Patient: sex M, age 53
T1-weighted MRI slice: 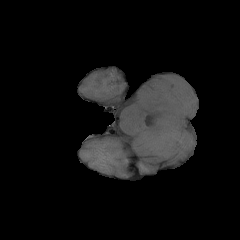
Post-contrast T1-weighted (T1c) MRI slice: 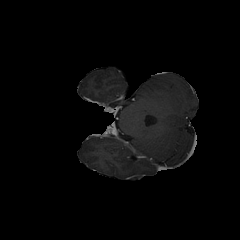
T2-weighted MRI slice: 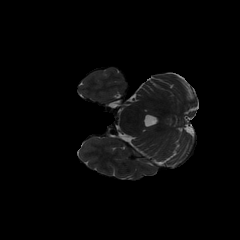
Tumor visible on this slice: no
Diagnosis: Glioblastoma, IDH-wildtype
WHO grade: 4